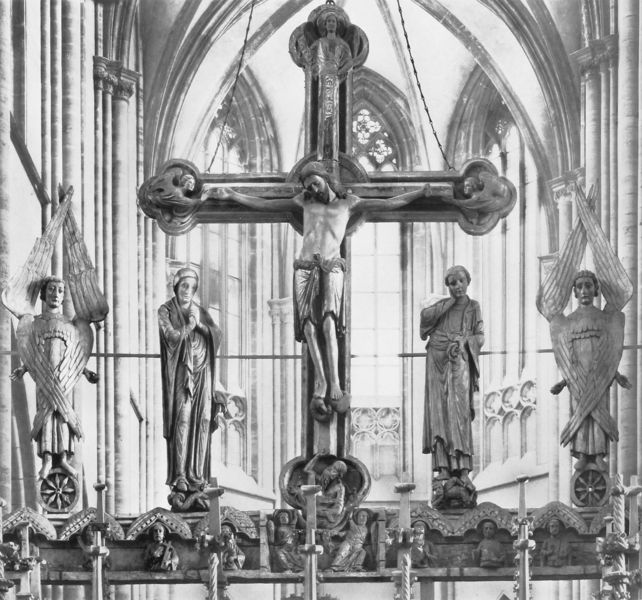
Titel: Triumphkreuzgruppe
Standort: Halberstadt, Dom (EU - D - Sachsen-Anhalt)
Schlagwörter: flügel, mann, schatten, umhang, fenster, holz, licht, säulen, dach, gebäude, bart, architektur, johannes, kirche, gotik, engel, statue, figuren, kerzen, foto, kreuz, dom, schwarzweiß, beten, altar, kathedrale, schnitzerei, kerzenhalter, heiligenschein, skulpturen, statuen, christus, jesus, kreuzigung, leid, maria, holzbalken, aufsatz, basilika, kreuzigungsgruppe, dreinageltypus, veit stoss, triumphkreuz, gotische kirche